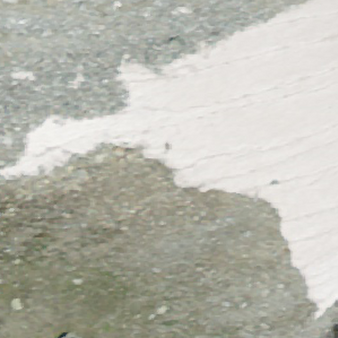
Label: other